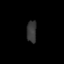
Tissue: skin
Cell type: Fibroblasts
Senescence score: 0.6845
Nuclear area (px): 215
Mean DAPI intensity: 54.181